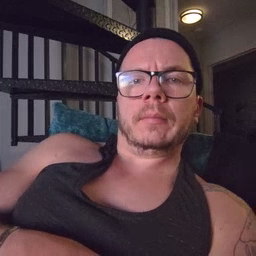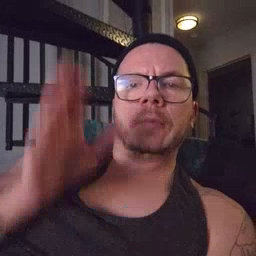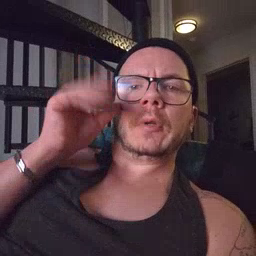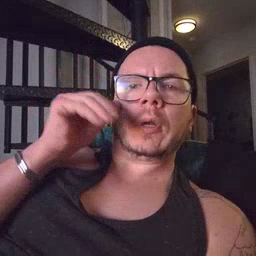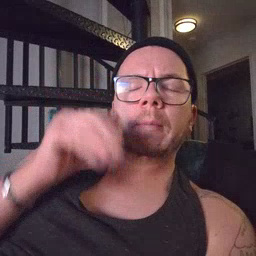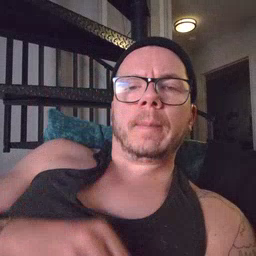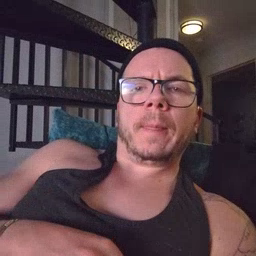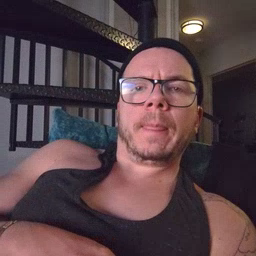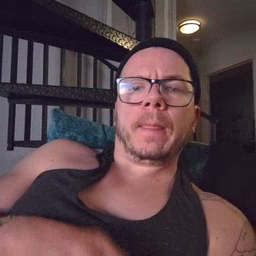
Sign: donkey